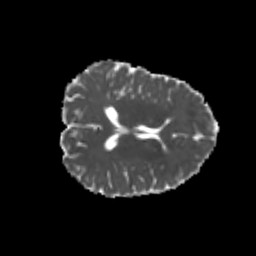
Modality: MD
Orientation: axial
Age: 22
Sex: female
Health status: healthy
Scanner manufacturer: philips
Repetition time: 7.39 s
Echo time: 0.08599 s